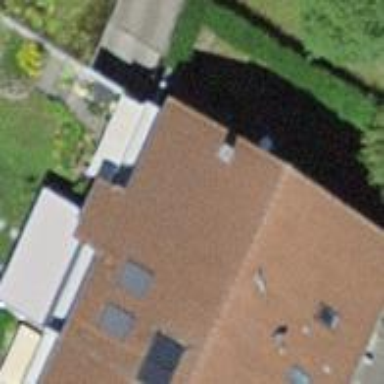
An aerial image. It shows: Terrace building.